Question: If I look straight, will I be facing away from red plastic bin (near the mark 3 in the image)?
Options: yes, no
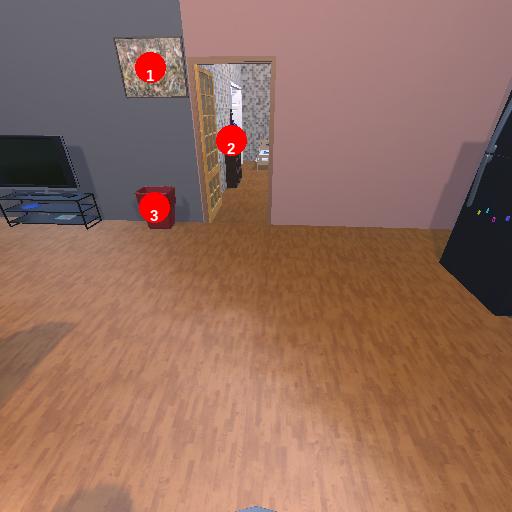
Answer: yes